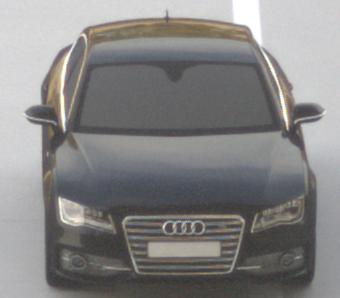
Make: Audi
Model: S7 Sportback cod
Detailed model: S7 (4G) Sportback
Model produced from: 2012/06
Model produced until: 2014/05
Doors: 5
Color: black
Road condition: dry road
Daytime: morning or afternoon
Contrast: medium contrast